Question: I've just developed a new GridView MultiFilter control ( CompositeControl ) that works like the image below:

I use ViewState for my control's properties so it keeps all values after postback. I want to save my control properties to a Session before redirect so I can load properties back to my control when my page loads again.
Does anyone have any suggestions about how this can be accomplished?
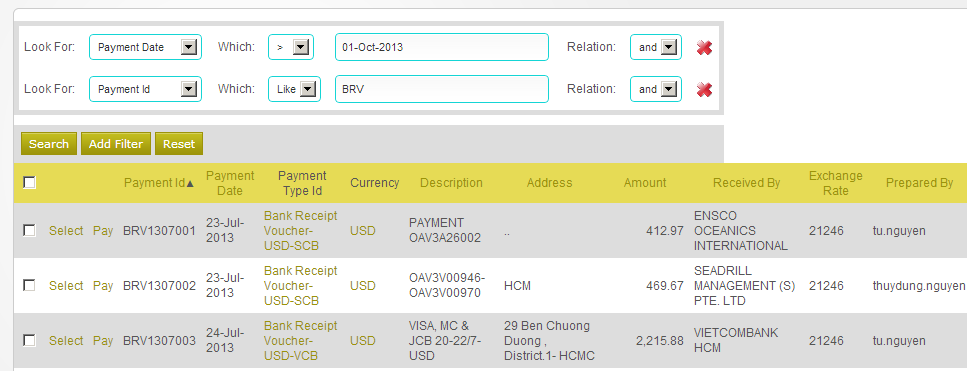
Answer: You have to do 2 things in this list page:
- -
And 1 thing in detail (redirected) page:
-
'''
protected void Page_Load(object sender, EventArgs e)
{
if (!Page.IsPostBack)
{
if (Request.QueryString["back"] != null)
bindDataFirst();
// same data load logic as present
else
bindDataForBack();
// you come back from detail page hence bind search & grid data
}
private void bindDataForBack()
{
strName = Session["SearchName"] == null ? "" : Session["SearchName"].ToString();
// check session search conditions & data and bind
//also bind grid by respective search parameters & search options (top side)
'''
'''
public void btnSearch_Click(object sender, System.EventArgs e)
{
Session["SearchName"] = strName;// store search data into session variables
//bind grid by respective search parameters
'''
'''
public void btnBack_Click(object sender, System.EventArgs e)
{
Response.Redirect("ListPage.aspx?back=1");
'''
I hope this may helps you. I suggest to implement this with one textbox & grid and then try with your present scenario.